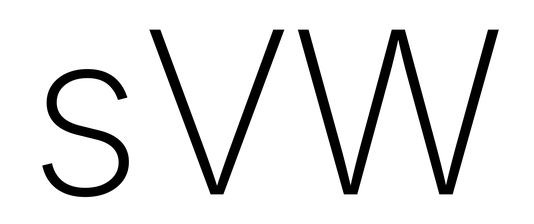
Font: Inter_ExtraLight